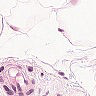
Metastatic tissue present: no